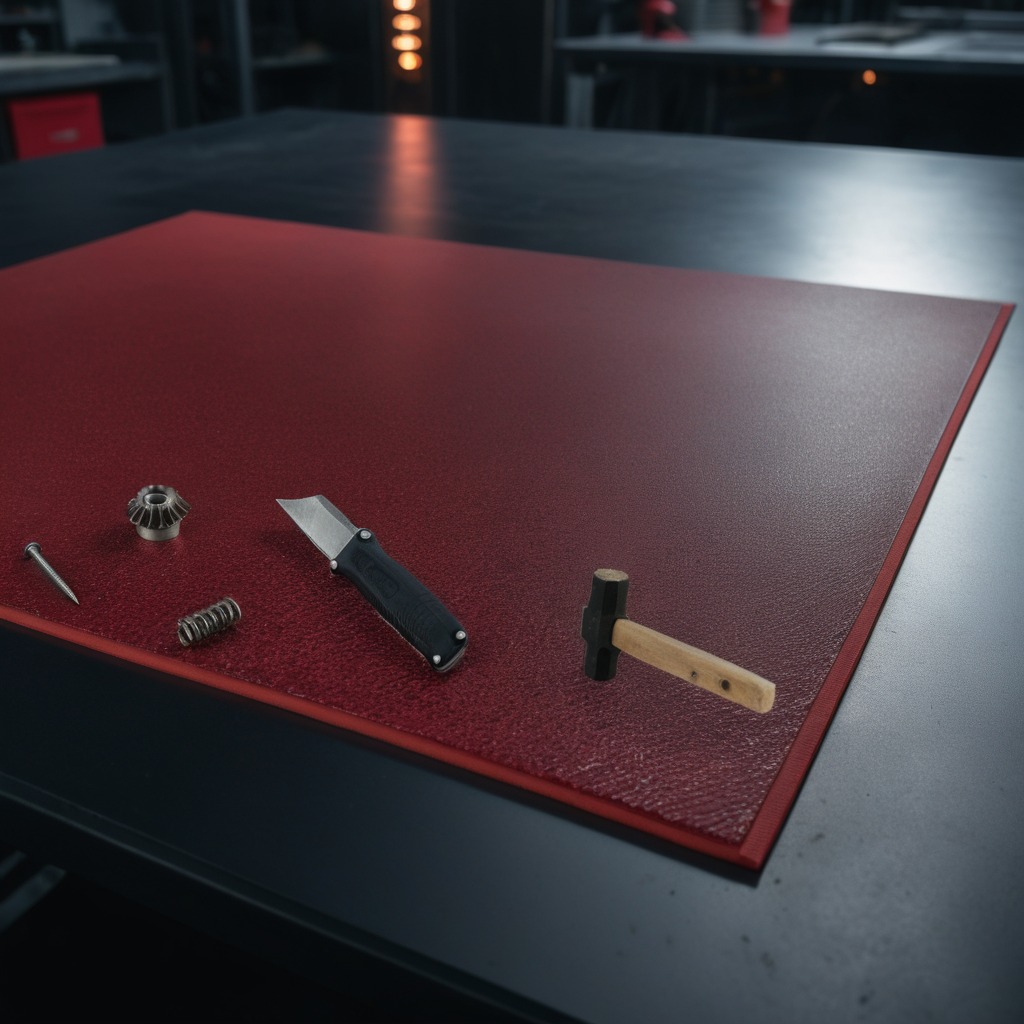
A steel gear with teeth, a utility knife, a hammer, an iron nail, and a coiled metal spring are lying on the clean granite tabletop inside a workshop at night.